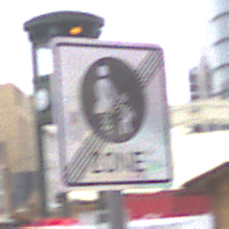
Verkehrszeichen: EndeFussgaengerzone
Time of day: MorningAfternoon
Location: Outdoor (Urban)
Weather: Overcast
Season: NotSpecified
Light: Natural